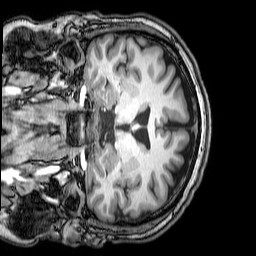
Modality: T1w
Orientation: coronal
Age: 30
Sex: male